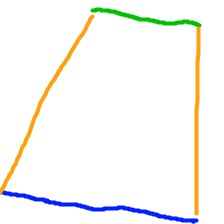
Shape: trapezoid